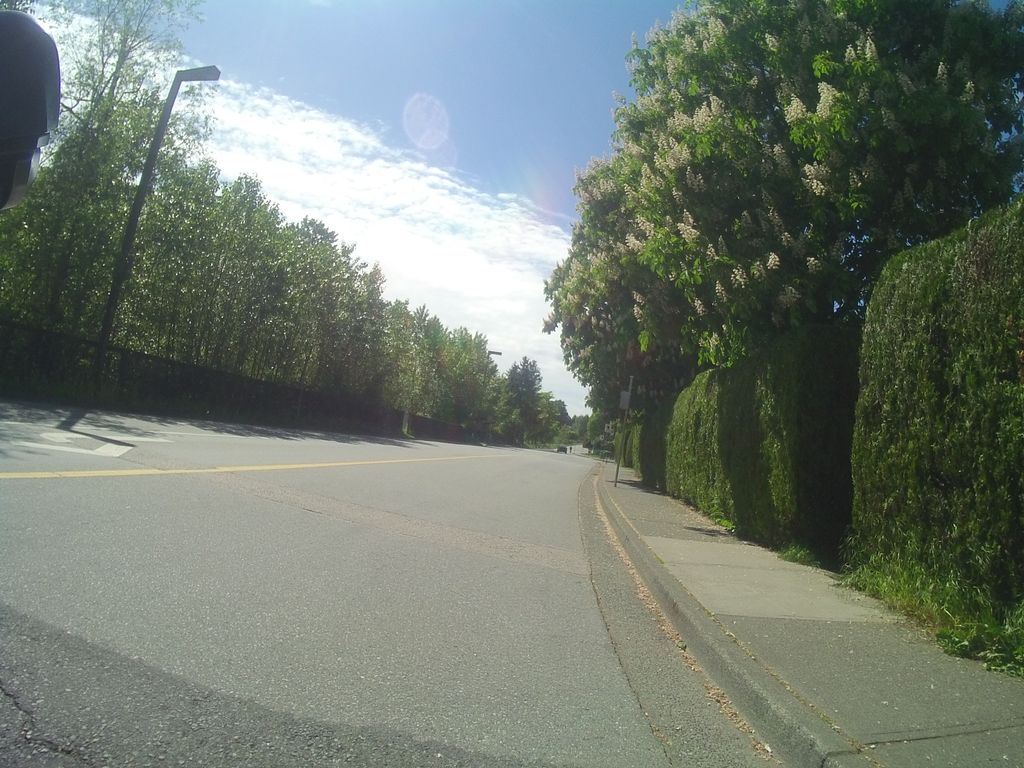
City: vancouver